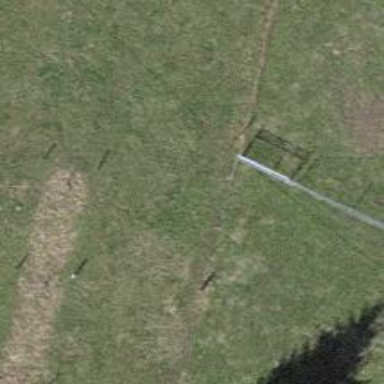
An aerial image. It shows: Fence.